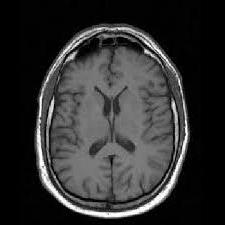
Label: notumor